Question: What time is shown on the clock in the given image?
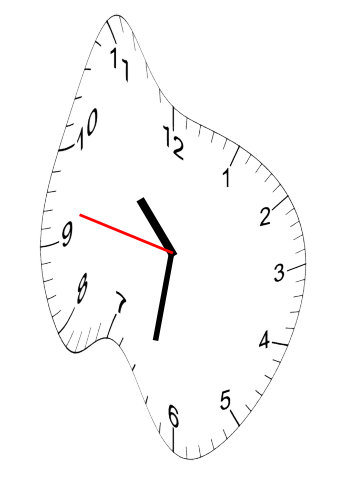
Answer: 10:31:47